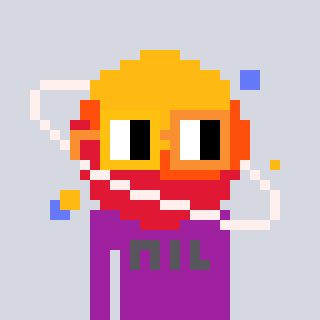
a pixel art character with square yellow and orange glasses, a saturn-shaped head and a magenta-colored body on a cool background